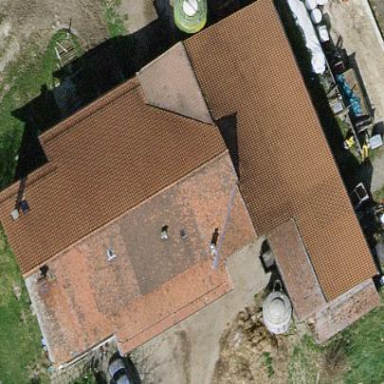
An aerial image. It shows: Farm building.